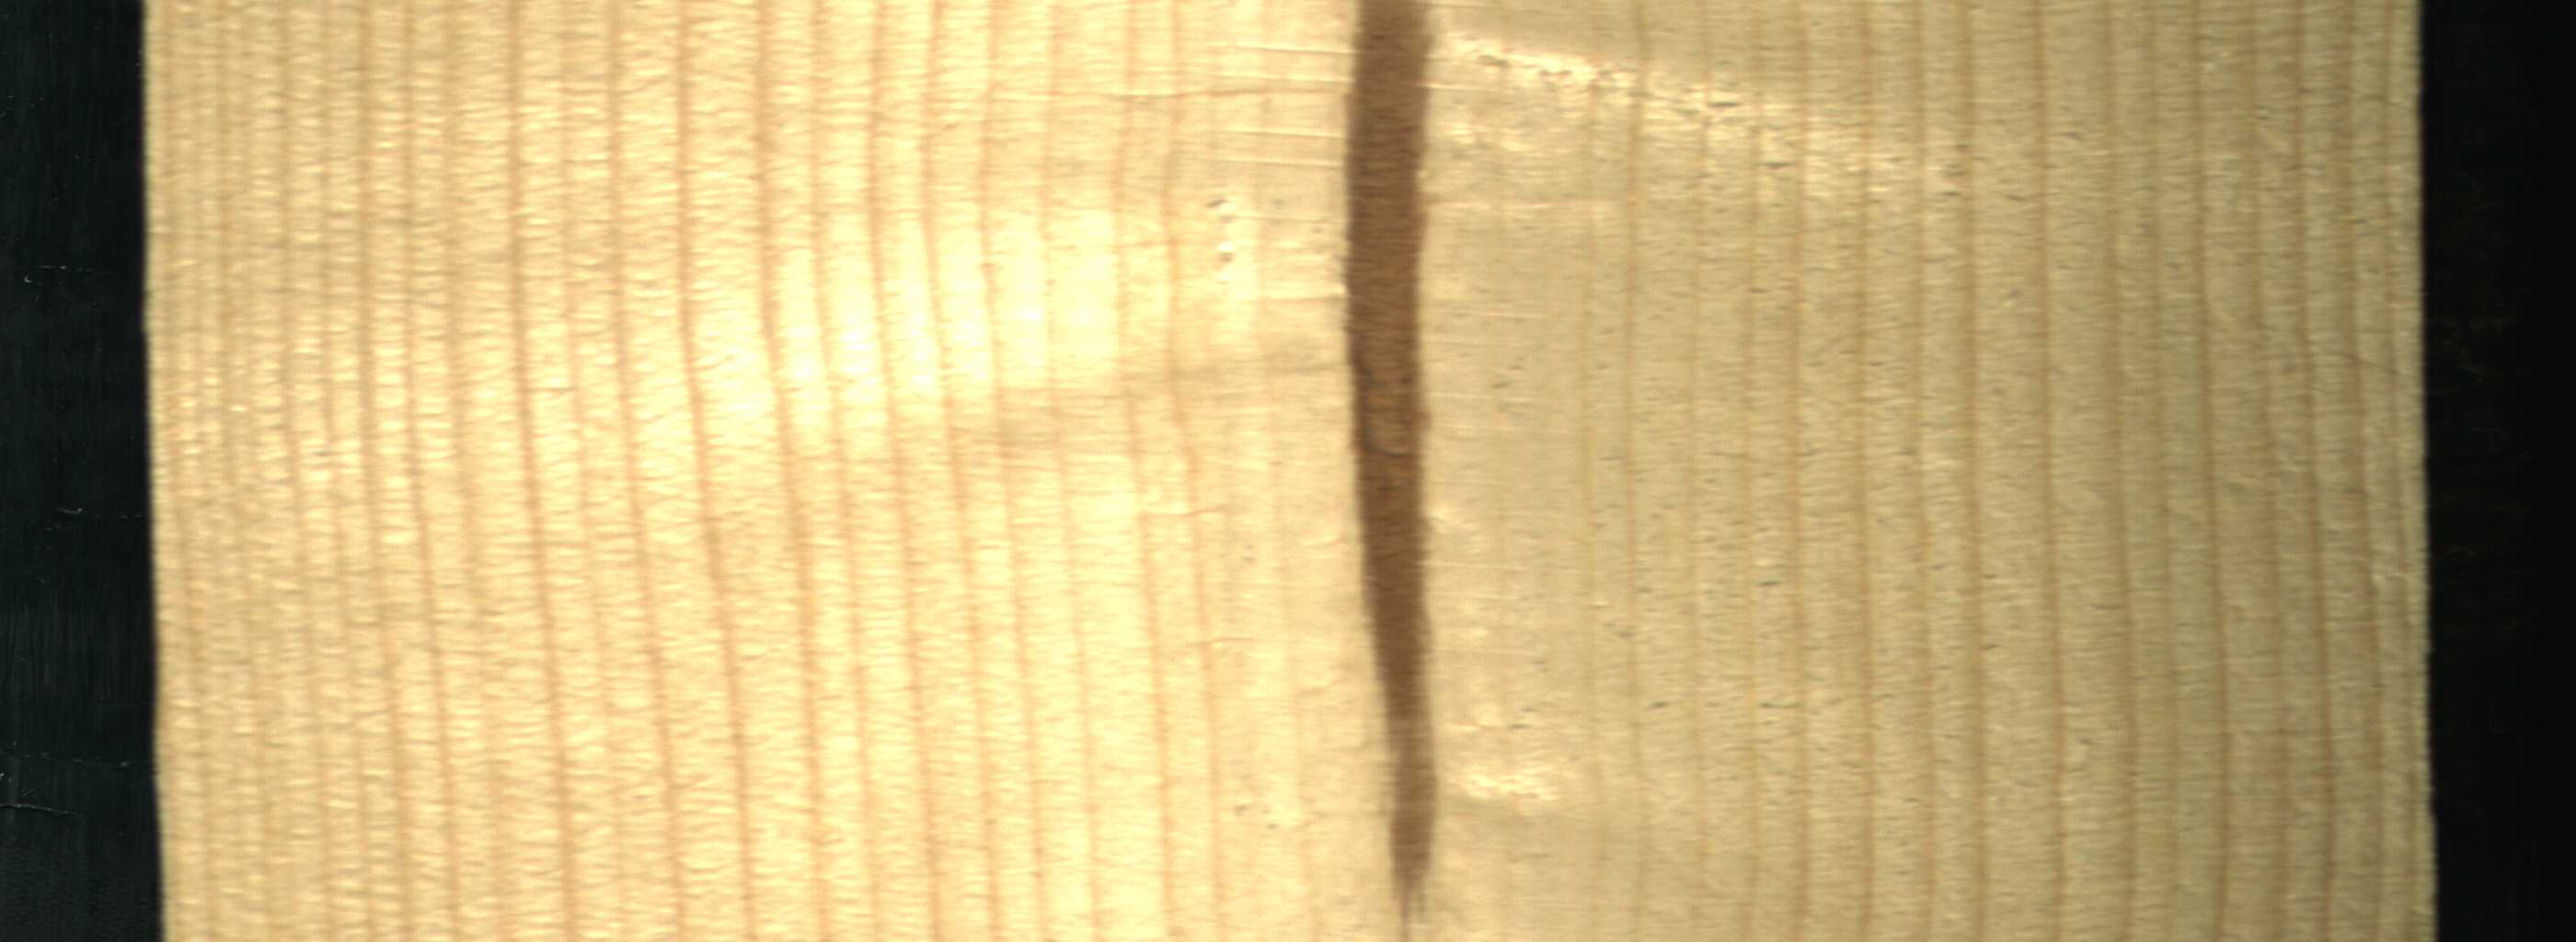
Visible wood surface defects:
Marrow